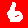
Digit: 6